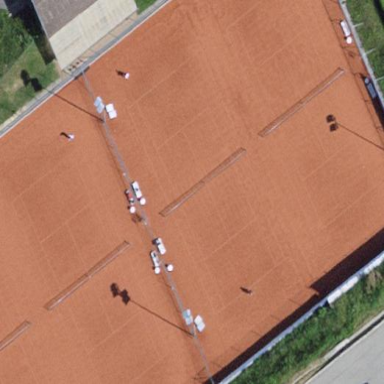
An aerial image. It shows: Tennis court on pitch designated for leisure land.